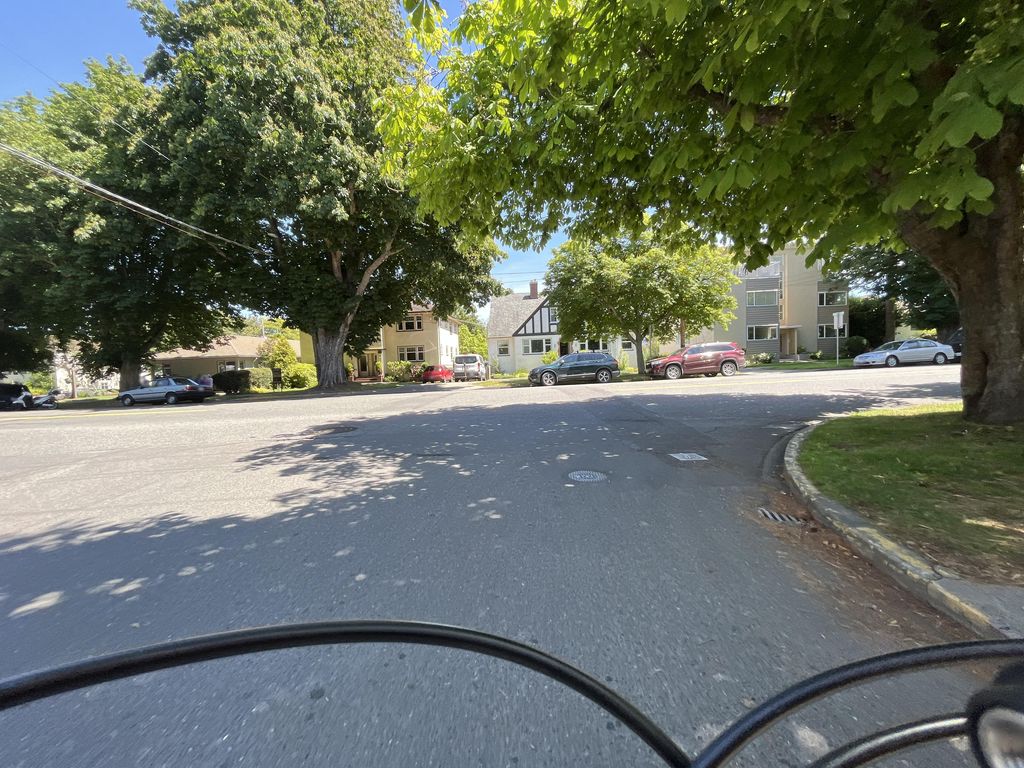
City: victoria